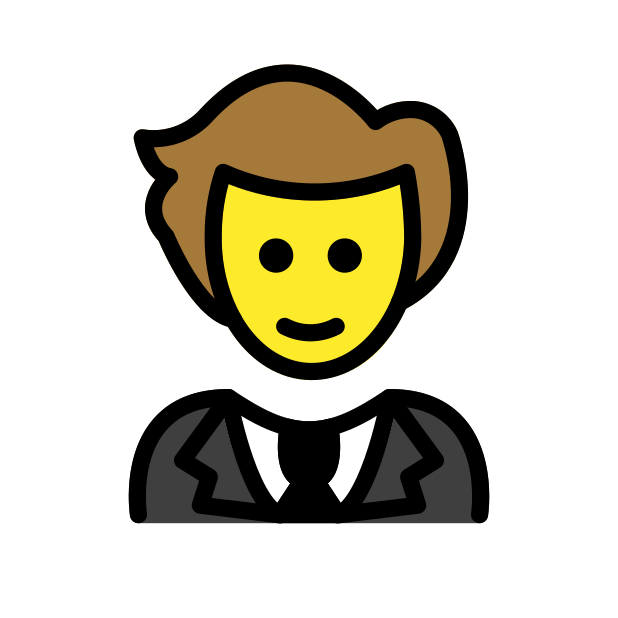
Emoji: 🤵
Name: man in tuxedo
Unicode: 0x1f935